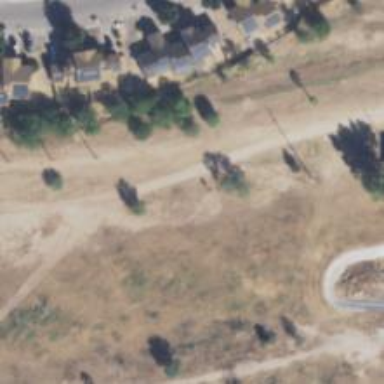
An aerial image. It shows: Path designated for golf carts.